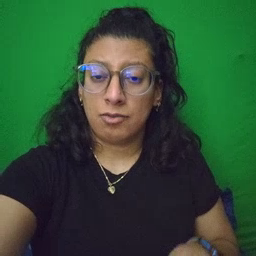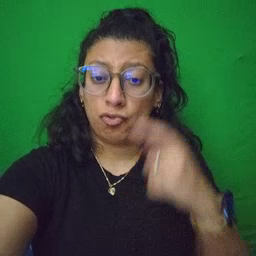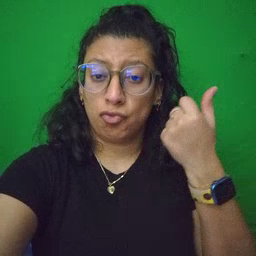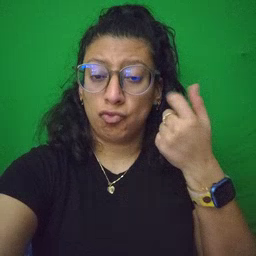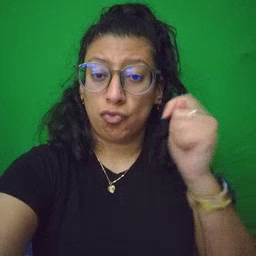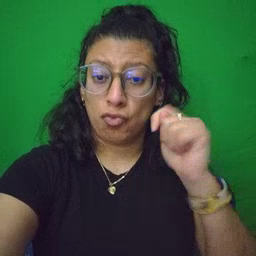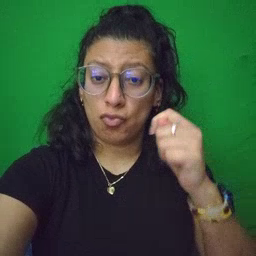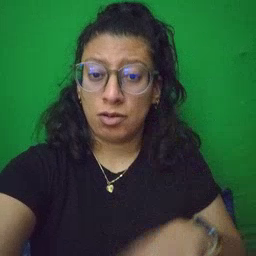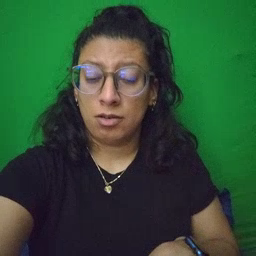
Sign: toy